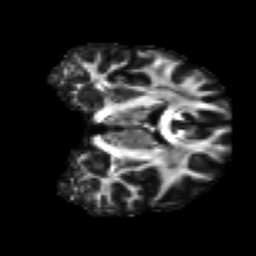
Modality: FA
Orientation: coronal
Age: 29
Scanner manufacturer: siemens
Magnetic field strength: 3 T
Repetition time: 4.52 s
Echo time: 0.084 s